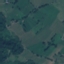
Land use / land cover class: Pasture